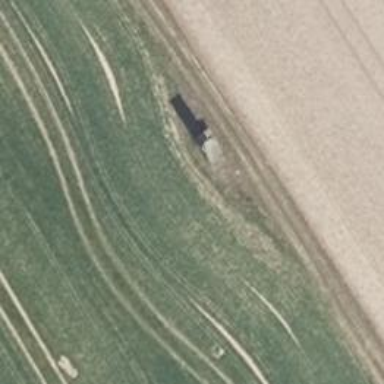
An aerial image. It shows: Shelter that serves as hunting stand.